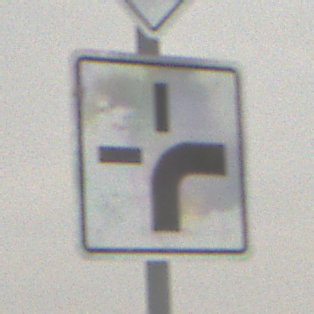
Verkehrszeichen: VerlaufVorfahrtsstrasse3
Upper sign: Vorfahrtsstrasse
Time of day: MorningAfternoon
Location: Outdoor (Nature)
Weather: Overcast
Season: Winter
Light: Natural